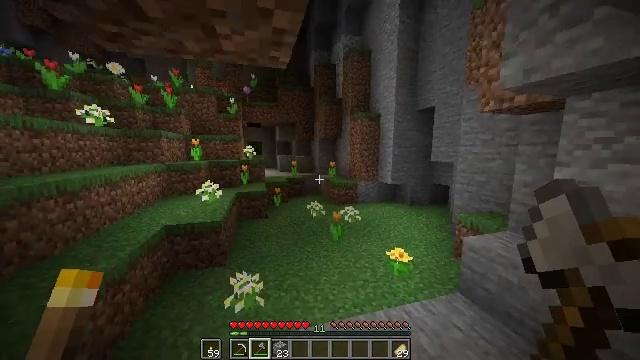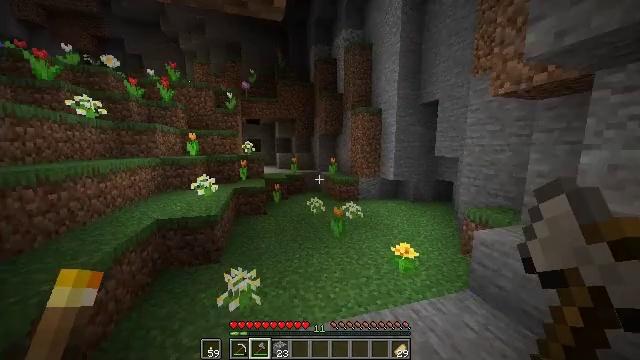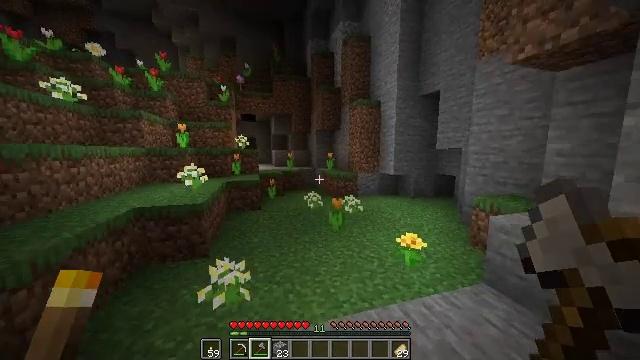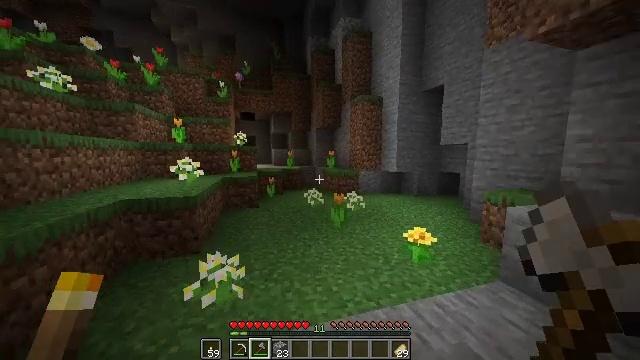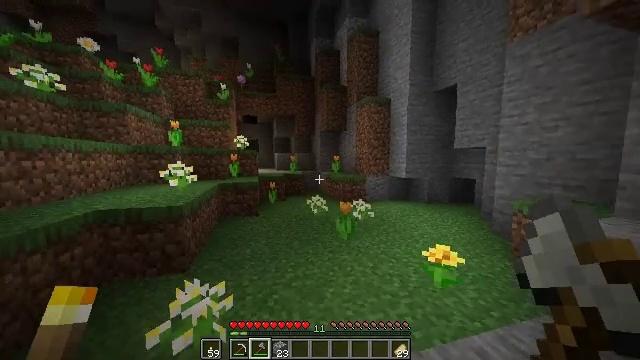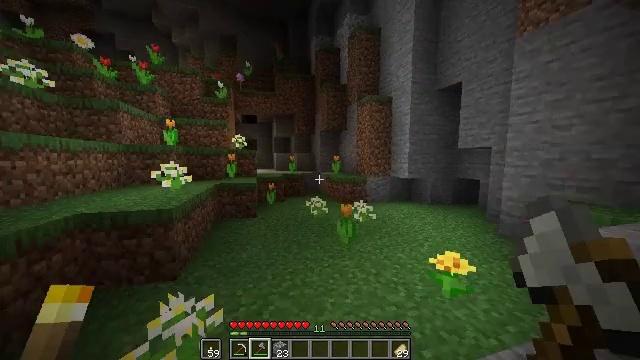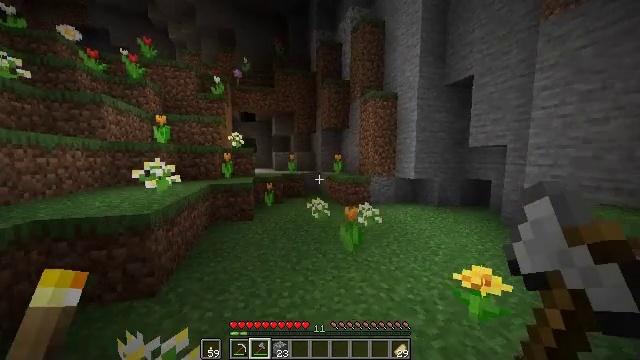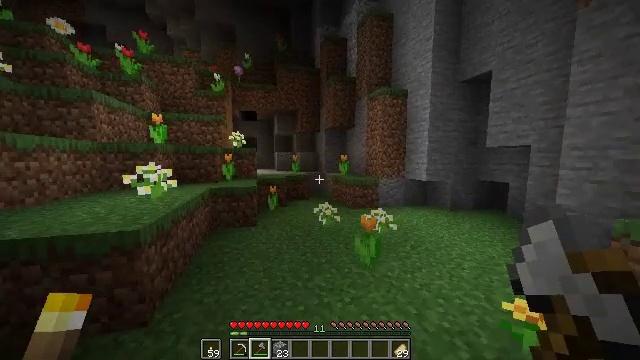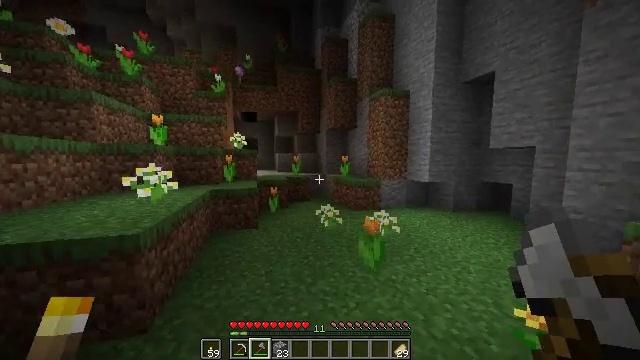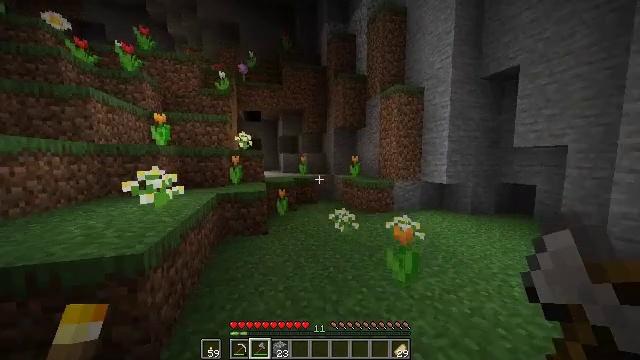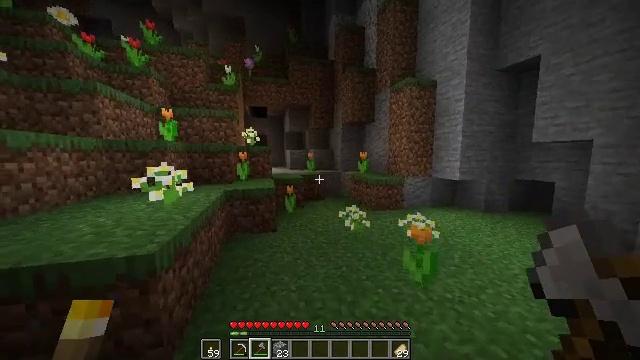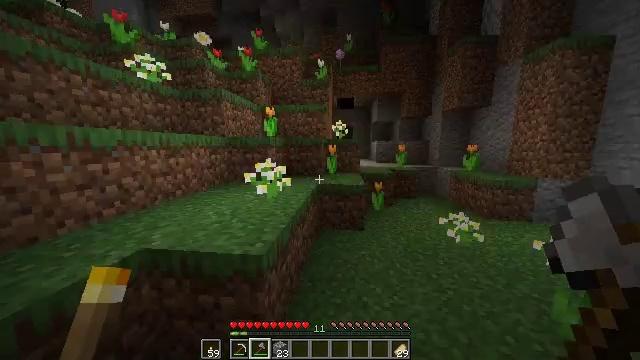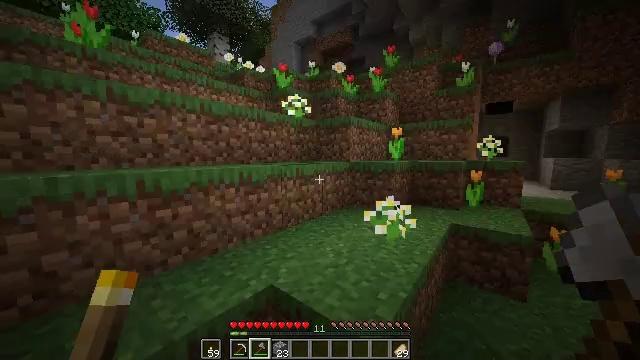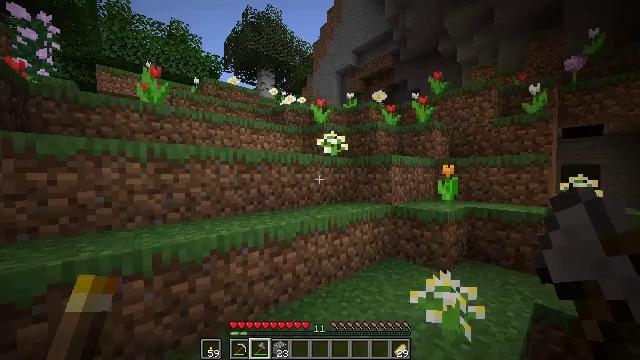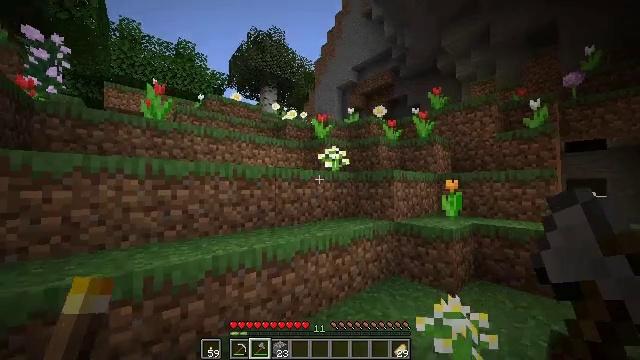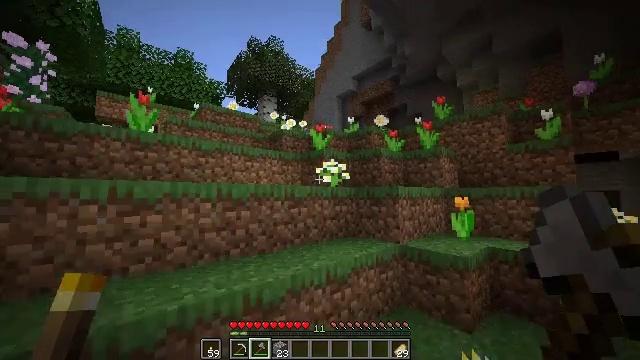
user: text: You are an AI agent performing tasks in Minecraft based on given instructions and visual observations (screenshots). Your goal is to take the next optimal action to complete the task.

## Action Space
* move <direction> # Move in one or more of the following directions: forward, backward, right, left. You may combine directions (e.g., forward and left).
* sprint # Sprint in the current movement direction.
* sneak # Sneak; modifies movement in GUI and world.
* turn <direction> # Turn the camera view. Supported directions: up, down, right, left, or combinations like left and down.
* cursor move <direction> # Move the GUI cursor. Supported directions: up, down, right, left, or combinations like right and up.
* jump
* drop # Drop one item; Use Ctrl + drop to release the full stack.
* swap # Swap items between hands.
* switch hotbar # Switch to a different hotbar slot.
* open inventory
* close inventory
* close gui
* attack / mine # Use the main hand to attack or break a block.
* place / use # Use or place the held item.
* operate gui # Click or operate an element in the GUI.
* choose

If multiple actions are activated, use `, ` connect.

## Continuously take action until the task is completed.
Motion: motion action
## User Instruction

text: Dig up the grass block for dirt.
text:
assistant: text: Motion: move forward, sprint
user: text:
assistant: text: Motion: move forward, sprint
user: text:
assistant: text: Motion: move forward, sprint
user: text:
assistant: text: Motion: move forward, sprint, turn left and up
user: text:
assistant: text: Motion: move forward, sprint
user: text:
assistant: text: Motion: move forward and move left, sprint
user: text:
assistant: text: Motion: move forward and move left, sprint
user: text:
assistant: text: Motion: move forward and move left, sprint
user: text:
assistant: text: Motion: move forward and move left, sprint
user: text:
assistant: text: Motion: move forward and move left, sprint, turn left and down
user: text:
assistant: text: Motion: move forward and move left, sprint, turn left and down, jump
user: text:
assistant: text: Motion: move forward and move left, sprint, turn left and up, jump
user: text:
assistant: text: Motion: move forward and move left, sprint, turn left and up, jump
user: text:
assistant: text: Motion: move forward and move left, sprint, turn up, jump
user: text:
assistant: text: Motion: move forward and move left, sprint, turn up
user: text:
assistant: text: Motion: move forward, sprint, turn up
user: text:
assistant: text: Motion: move forward, sprint
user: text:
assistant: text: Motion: move forward, sprint
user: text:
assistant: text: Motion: move forward, sprint, jump
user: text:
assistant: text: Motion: move forward, sprint, jump
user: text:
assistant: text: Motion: move forward, sprint, jump
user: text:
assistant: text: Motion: move forward, sprint, jump
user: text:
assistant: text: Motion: move forward, sprint
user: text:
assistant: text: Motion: move forward, sprint
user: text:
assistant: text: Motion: move forward, sprint
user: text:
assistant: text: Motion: move forward, sprint
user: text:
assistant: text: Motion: move forward, sprint
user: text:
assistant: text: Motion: move forward, sprint, jump
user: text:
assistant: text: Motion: move forward, sprint, turn left, jump
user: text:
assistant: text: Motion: move forward, sprint, turn left and down, jump